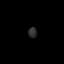
Tissue: lung
Cell type: Epithelial cells
Senescence score: 0.2021
Nuclear area (px): 87
Mean DAPI intensity: 46.621